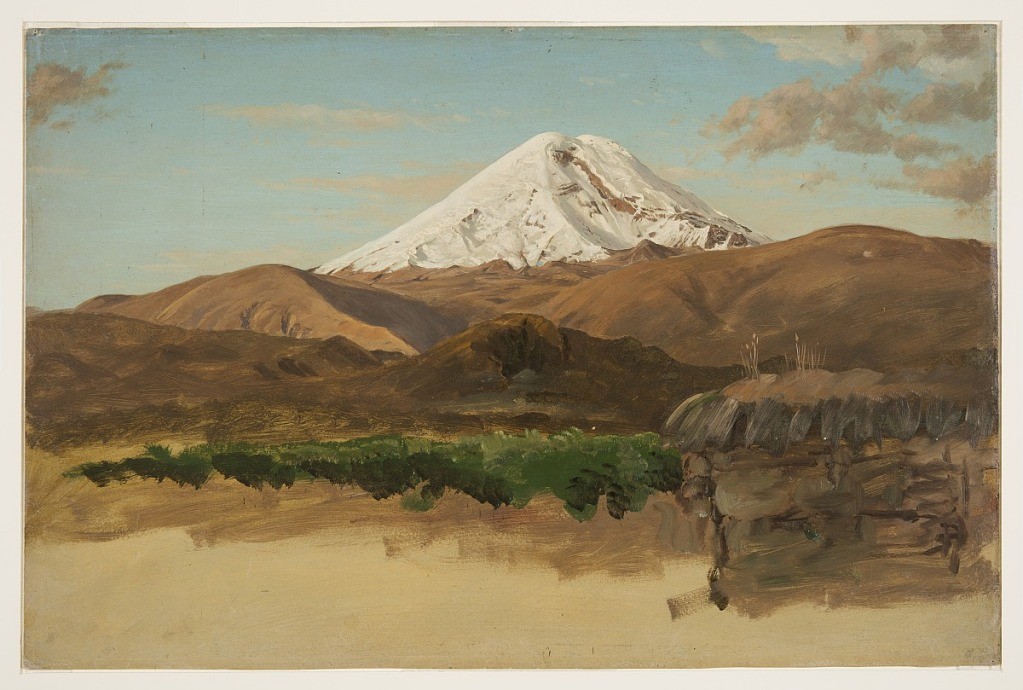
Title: Mount Chimborazo, Ecuador
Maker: Frederic Edwin Church, American, 1826–1900
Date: June–July 1857
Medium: Brush and oil, graphite on tan paperboard
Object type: Drawing
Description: Landscape sketch showing a distant view of the stratovolcano known as Chimborazo in Ecuador. The foreground is a loosely rendered assemblage of green vegetation, and lower center, and brown terrain with grass, at right. Dark brown, rugged foothills stretch across the middle distance and into the background, where the snow-capped peak of Chimborazo looms over the landscape. Ridges and rocky outcroppings are clearly delineated throughout the snowy, pyramidal summit. Above, gray and white puffy clouds hang in an otherwise blue and open sky. Creamy gray ground color visible along the lower margin.